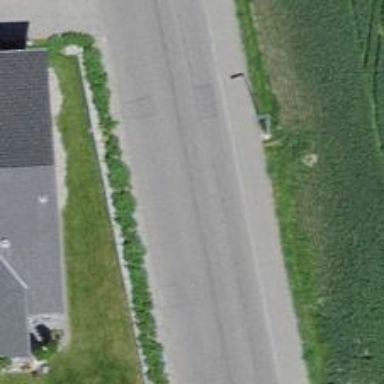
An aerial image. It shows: Residential road with asphalt surface and sidewalk on the left side.